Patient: sex F, age 34
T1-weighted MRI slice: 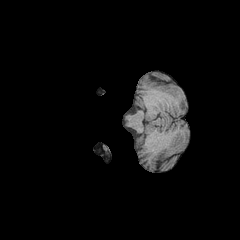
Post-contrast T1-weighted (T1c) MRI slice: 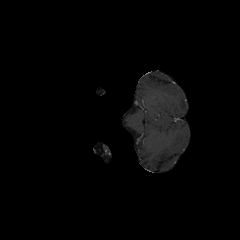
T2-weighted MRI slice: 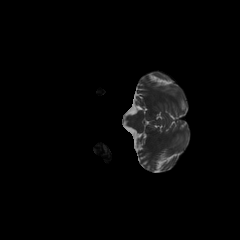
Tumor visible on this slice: no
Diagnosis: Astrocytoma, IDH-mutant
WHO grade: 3